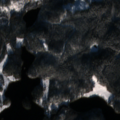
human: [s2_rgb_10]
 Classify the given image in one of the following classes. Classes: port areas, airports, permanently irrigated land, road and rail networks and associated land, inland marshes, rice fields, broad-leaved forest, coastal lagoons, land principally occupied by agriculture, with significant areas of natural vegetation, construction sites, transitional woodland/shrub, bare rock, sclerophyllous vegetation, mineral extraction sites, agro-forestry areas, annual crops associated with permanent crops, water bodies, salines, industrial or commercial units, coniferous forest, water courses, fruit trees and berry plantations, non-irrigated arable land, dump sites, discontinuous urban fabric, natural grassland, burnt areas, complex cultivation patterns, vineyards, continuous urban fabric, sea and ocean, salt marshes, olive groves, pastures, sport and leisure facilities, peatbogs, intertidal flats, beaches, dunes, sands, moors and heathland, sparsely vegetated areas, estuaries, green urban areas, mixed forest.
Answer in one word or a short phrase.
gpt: mixed forest, transitional woodland/shrub, water bodies